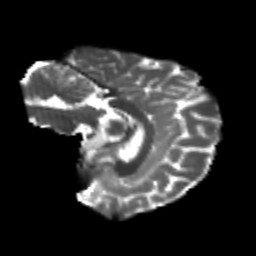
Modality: T2w
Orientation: sagittal
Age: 21
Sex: female
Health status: healthy
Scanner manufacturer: philips
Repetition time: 7.386 s
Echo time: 0.08599 s